Aerial crown-view tile of a tropical tree (Barro Colorado Island, Panama), acquired 20241112:
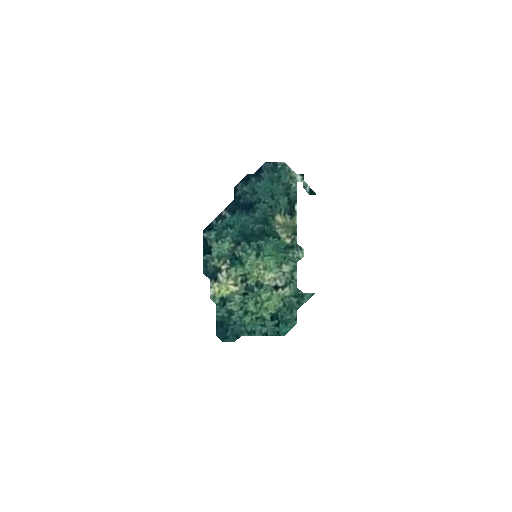
Species: Alseis blackiana
GBIF accepted scientific name: Alseis blackiana
Crown area: 21.308 m²